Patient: sex F, age 69
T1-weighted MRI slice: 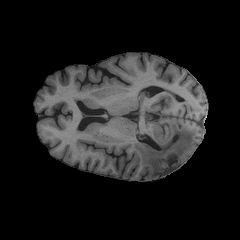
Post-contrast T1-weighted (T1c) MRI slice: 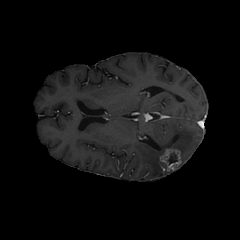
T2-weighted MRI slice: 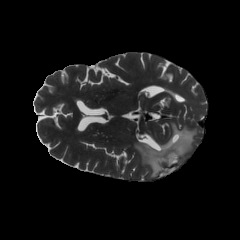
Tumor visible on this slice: yes
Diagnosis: Glioblastoma, IDH-wildtype
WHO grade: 4